Field crop: maize
Growth stage: 2
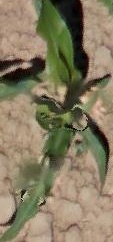
Species: maize